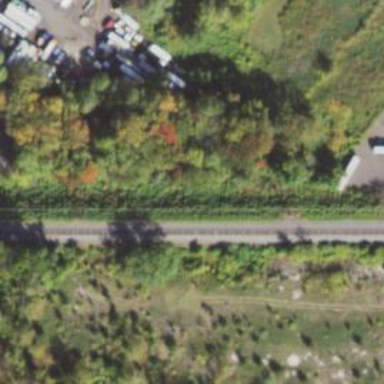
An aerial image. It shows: Railway line running on embankment.